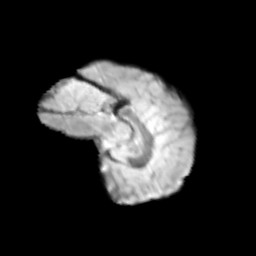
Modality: T2w
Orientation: sagittal
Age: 9
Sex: male
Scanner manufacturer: siemens
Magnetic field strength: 3 T
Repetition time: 3.8 s
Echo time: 0.07 s